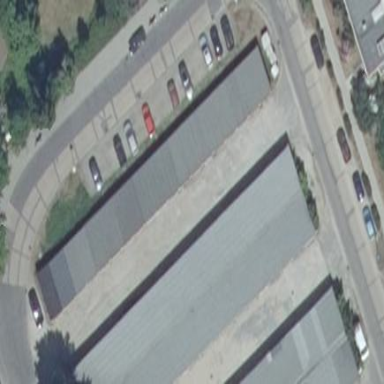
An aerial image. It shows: Street-side parking area with grass paver surface.